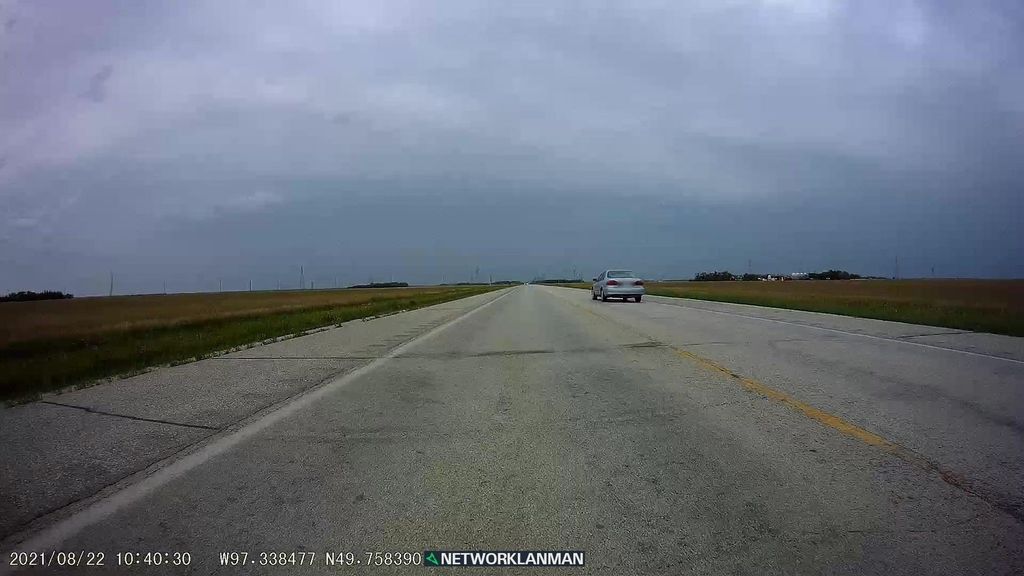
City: winnipeg